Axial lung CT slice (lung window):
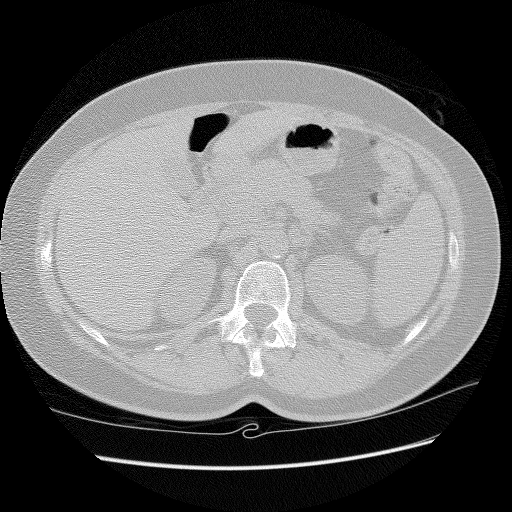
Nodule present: no